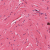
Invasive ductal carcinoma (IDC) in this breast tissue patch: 0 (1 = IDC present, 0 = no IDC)